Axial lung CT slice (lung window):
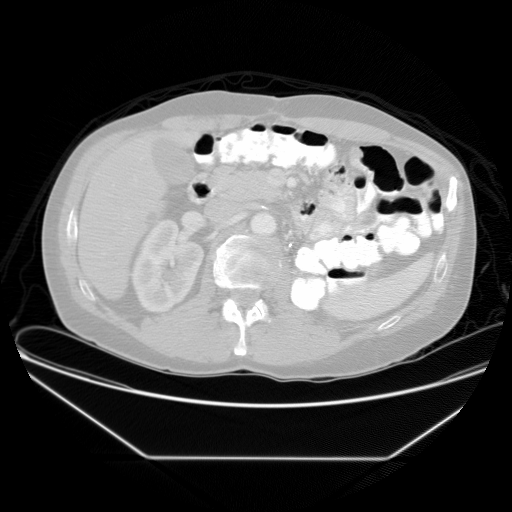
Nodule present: no